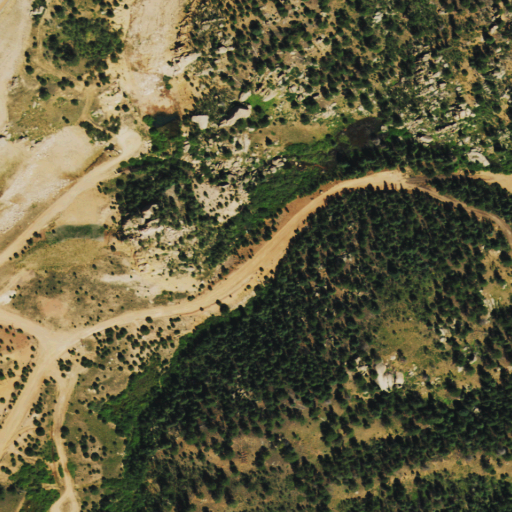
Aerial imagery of valley in Colorado named Wildcat Gulch containing evergreen forest, shrub, grassland, woody wetlands, and low intensity development